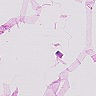
Metastatic tissue present: no